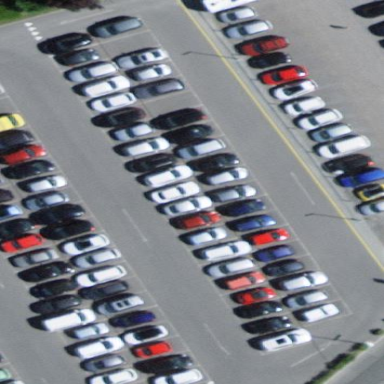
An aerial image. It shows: Road serving as parking aisle.